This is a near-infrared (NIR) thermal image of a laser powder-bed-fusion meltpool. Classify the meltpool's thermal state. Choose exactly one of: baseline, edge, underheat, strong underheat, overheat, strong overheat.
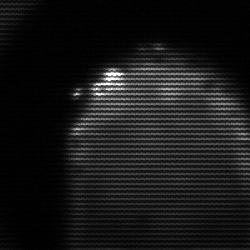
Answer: edge